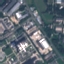
Label: Industrial